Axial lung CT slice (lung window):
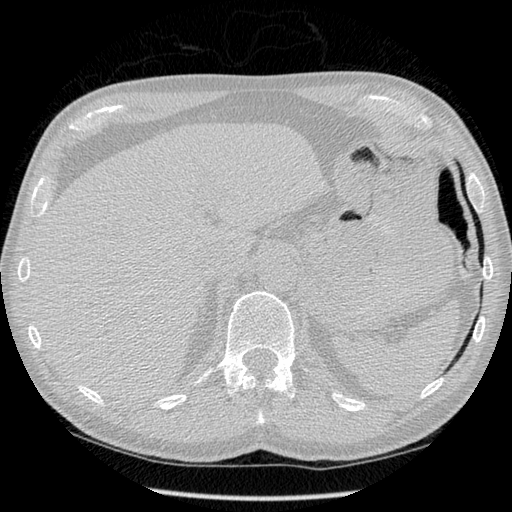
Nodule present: no